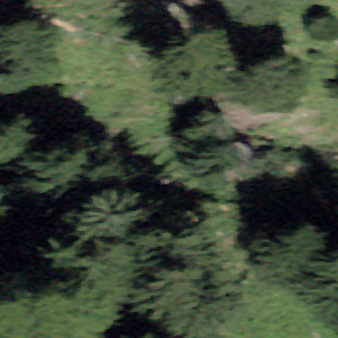
Label: other